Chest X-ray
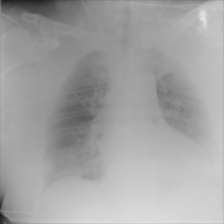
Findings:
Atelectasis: negative
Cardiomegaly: negative
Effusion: negative
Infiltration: negative
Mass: negative
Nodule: negative
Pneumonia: negative
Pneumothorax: negative
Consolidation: negative
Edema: negative
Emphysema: negative
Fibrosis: negative
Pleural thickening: negative
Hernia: negative